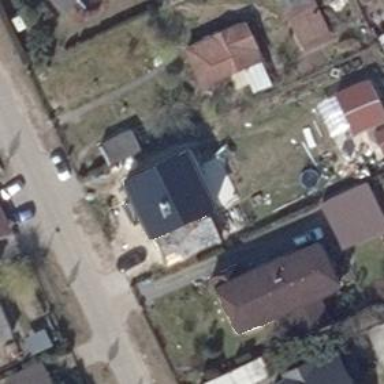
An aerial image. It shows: Gabled roofed house.